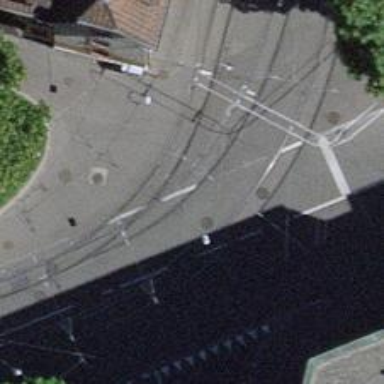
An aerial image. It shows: Tram level crossing on railway.